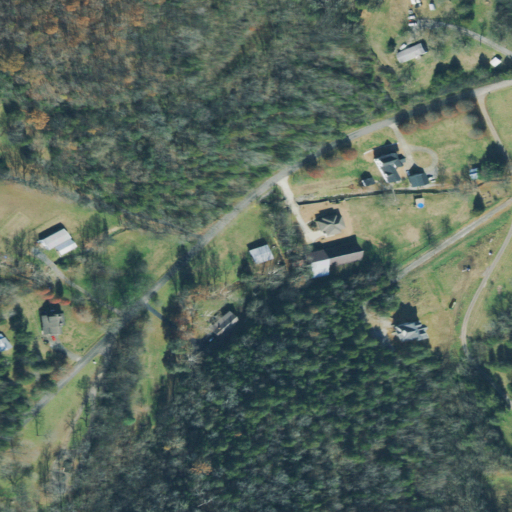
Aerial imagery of valley in Tennessee named Steam Mill Hollow containing pasture, deciduous forest, evergreen forest, open development, mixed forest, low intensity development, and medium intensity development